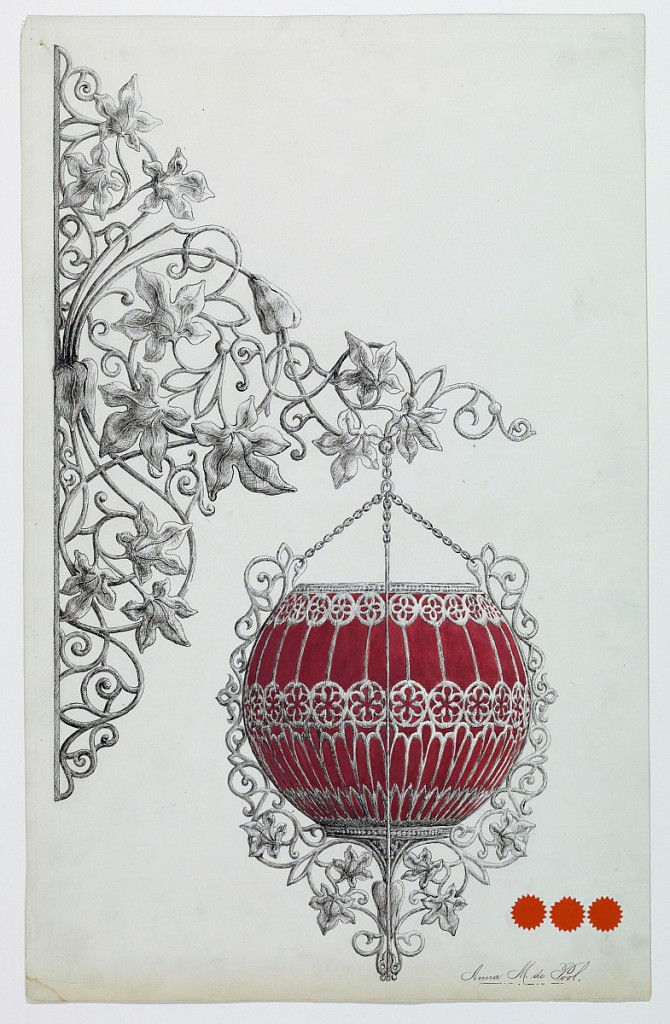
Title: Design for a Wrought Iron Light Fixture
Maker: Anna M. de Pool
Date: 1894
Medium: Pen and ink, watercolor on Bristol board. Red seals.
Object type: Drawing
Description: Vertical rectangle. A lamp fixture, suspended from a wall bracket.